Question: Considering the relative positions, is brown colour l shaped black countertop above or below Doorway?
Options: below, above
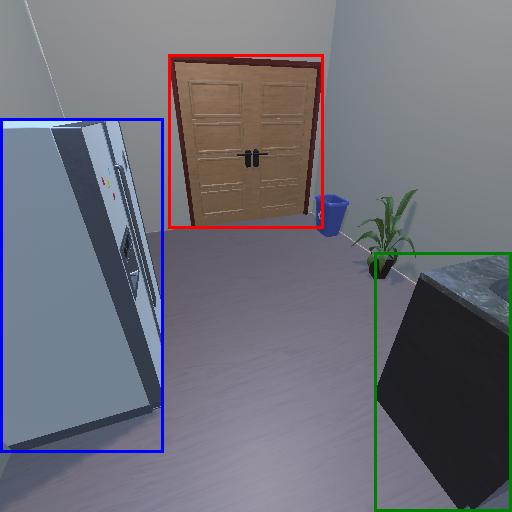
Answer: below